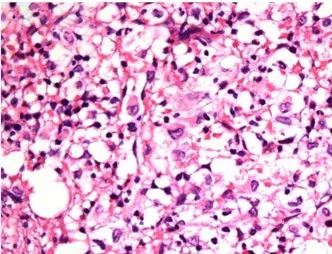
Patient 2 bone marrow biopsy. (B) Bone marrow trephine biopsy showing the morphology of Langerhans cells at higher magnification, the cells having grooved nuclei (Hematoxylin and Eosin stain, magnification 400X).
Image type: pathology (h&e)